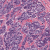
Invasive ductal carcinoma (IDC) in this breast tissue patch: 1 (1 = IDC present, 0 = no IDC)